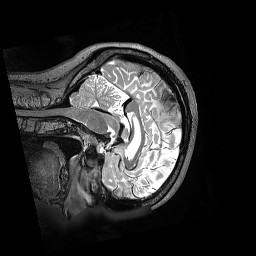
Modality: T2w
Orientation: sagittal
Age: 43
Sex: female